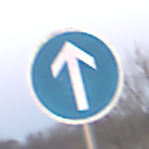
Verkehrszeichen: VorgeschriebeneFahrtrichtungGeradeaus
Umgebung: Outdoor, Nature
Tageszeit: SunriseSunset
Wetter: Clear
Licht: Natural
Jahreszeit: NotSpecified
Kontrast: LowContrast